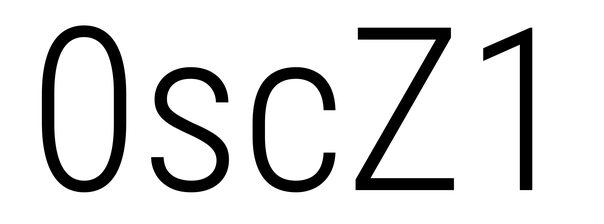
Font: Roboto_Condensed_Light